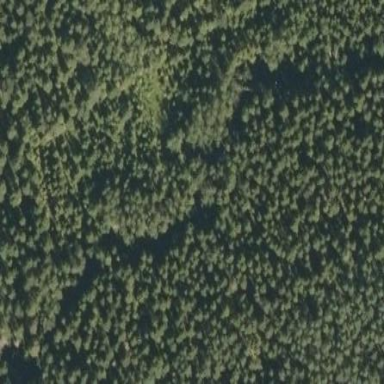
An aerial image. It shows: Forest area.